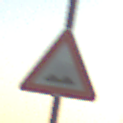
Verkehrszeichen: UnebeneFahrbahn
Umgebung: Outdoor, Nature
Tageszeit: SunriseSunset
Wetter: PartlyCloudy
Licht: Natural
Jahreszeit: NotSpecified
Kontrast: HighContrast